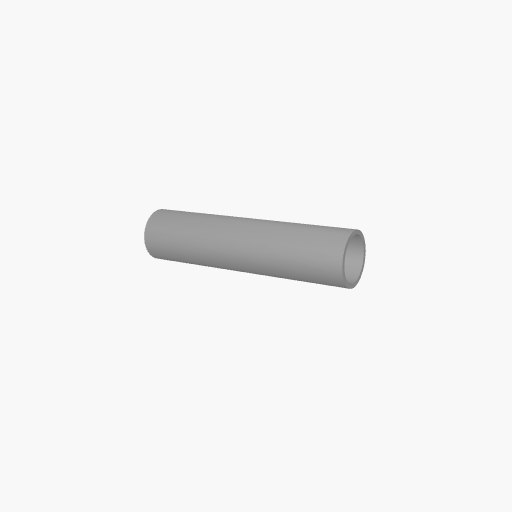
Part: AluminumTube10ID12OD50